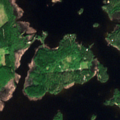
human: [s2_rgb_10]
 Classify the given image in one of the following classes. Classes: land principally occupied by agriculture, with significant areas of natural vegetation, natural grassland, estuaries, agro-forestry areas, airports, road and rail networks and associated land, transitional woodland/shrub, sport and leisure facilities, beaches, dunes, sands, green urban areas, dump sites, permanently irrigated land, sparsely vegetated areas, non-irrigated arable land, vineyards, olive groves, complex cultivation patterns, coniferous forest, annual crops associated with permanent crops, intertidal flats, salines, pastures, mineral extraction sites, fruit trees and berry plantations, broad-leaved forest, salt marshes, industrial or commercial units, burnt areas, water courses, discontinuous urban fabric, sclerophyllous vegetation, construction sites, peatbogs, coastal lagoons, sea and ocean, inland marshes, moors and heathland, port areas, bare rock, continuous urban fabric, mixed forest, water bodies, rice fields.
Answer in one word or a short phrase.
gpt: coniferous forest, mixed forest, inland marshes, water bodies